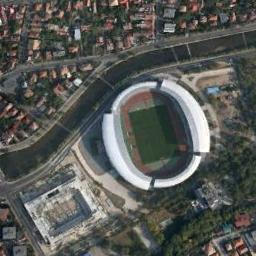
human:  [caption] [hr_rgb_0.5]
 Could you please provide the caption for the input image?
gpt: Oval gymnasium next to the vegetation is a river away from the residential area .

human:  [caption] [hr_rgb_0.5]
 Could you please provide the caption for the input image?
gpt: There are many buildings of different shapes and sizes next to the stadium .

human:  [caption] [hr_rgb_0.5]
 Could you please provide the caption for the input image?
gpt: The stadium is next to some buildings and a river .

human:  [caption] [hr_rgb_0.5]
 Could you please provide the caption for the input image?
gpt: This stadium has a row of silver signs on each side .

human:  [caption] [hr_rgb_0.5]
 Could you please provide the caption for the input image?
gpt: There are many buildings and a river beside the stadium with a white roof .